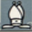
Piece: wB